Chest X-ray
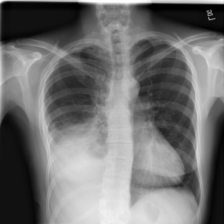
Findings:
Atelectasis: negative
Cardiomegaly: negative
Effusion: positive
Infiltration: negative
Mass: negative
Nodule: negative
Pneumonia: negative
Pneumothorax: negative
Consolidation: negative
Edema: negative
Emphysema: negative
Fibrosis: negative
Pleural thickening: negative
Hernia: negative